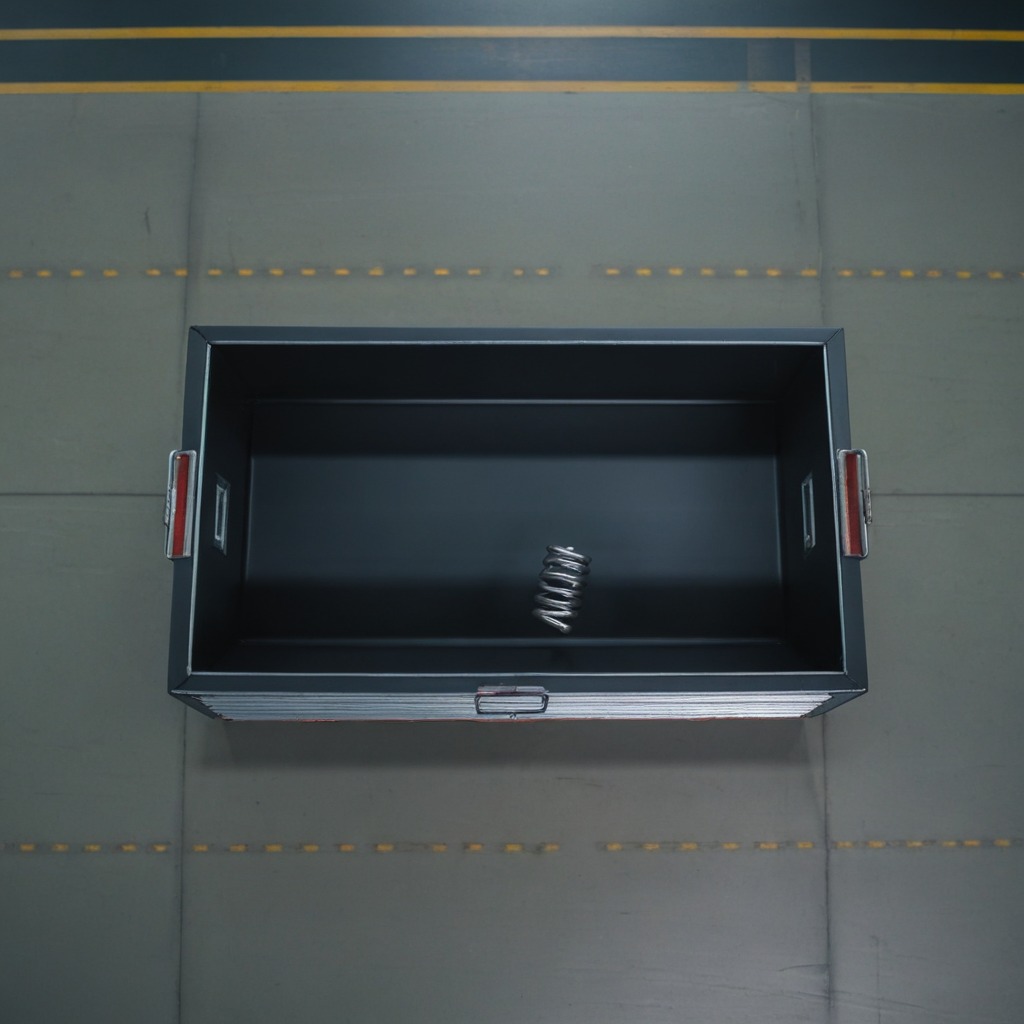
A coiled metal spring is lying on the toolbox surface in an airplane hangar workshop.